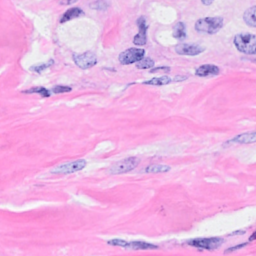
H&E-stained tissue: Breast